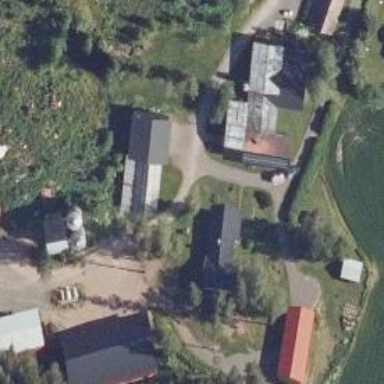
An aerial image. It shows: Farmyard area.